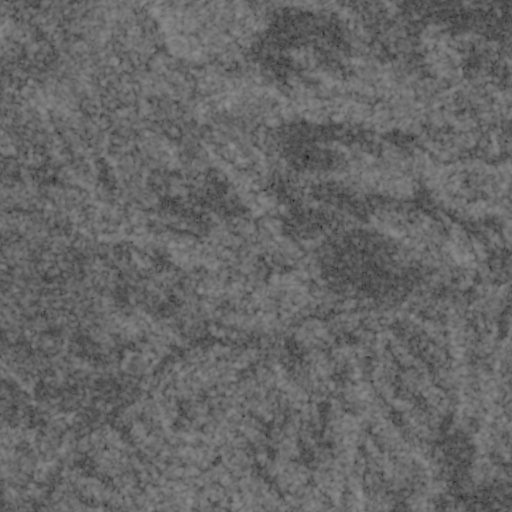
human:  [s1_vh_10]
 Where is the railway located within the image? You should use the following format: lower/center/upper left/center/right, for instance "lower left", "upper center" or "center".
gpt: The railway is located in the upper right of the image.
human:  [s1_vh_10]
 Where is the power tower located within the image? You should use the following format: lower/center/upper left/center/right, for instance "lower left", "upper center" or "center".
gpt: There is no power tower in the image.

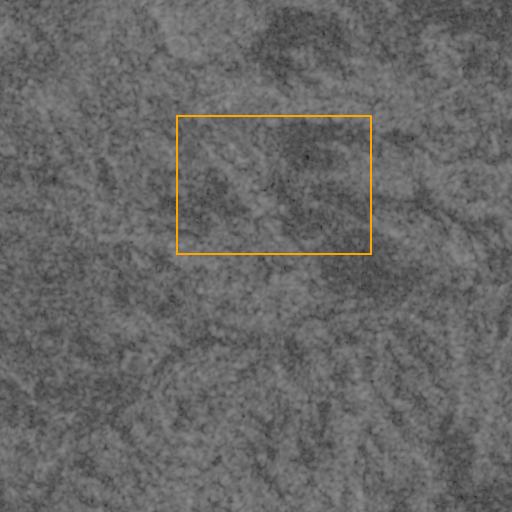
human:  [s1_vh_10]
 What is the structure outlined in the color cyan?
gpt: There is no cyan outline.
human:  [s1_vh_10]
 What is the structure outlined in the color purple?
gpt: There is no structure outlined in purple.